Field crop: maize
Growth stage: 1
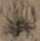
Species: salsola